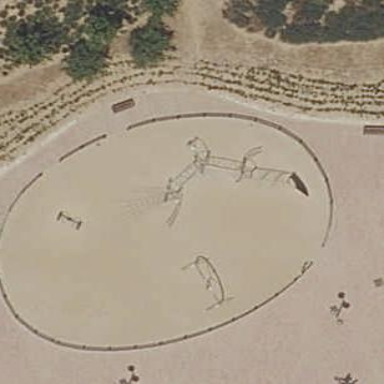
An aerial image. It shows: Playground area for leisure activities on the land.